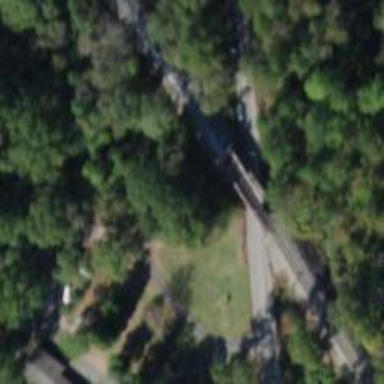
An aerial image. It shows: Bridge over railway line.